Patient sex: M
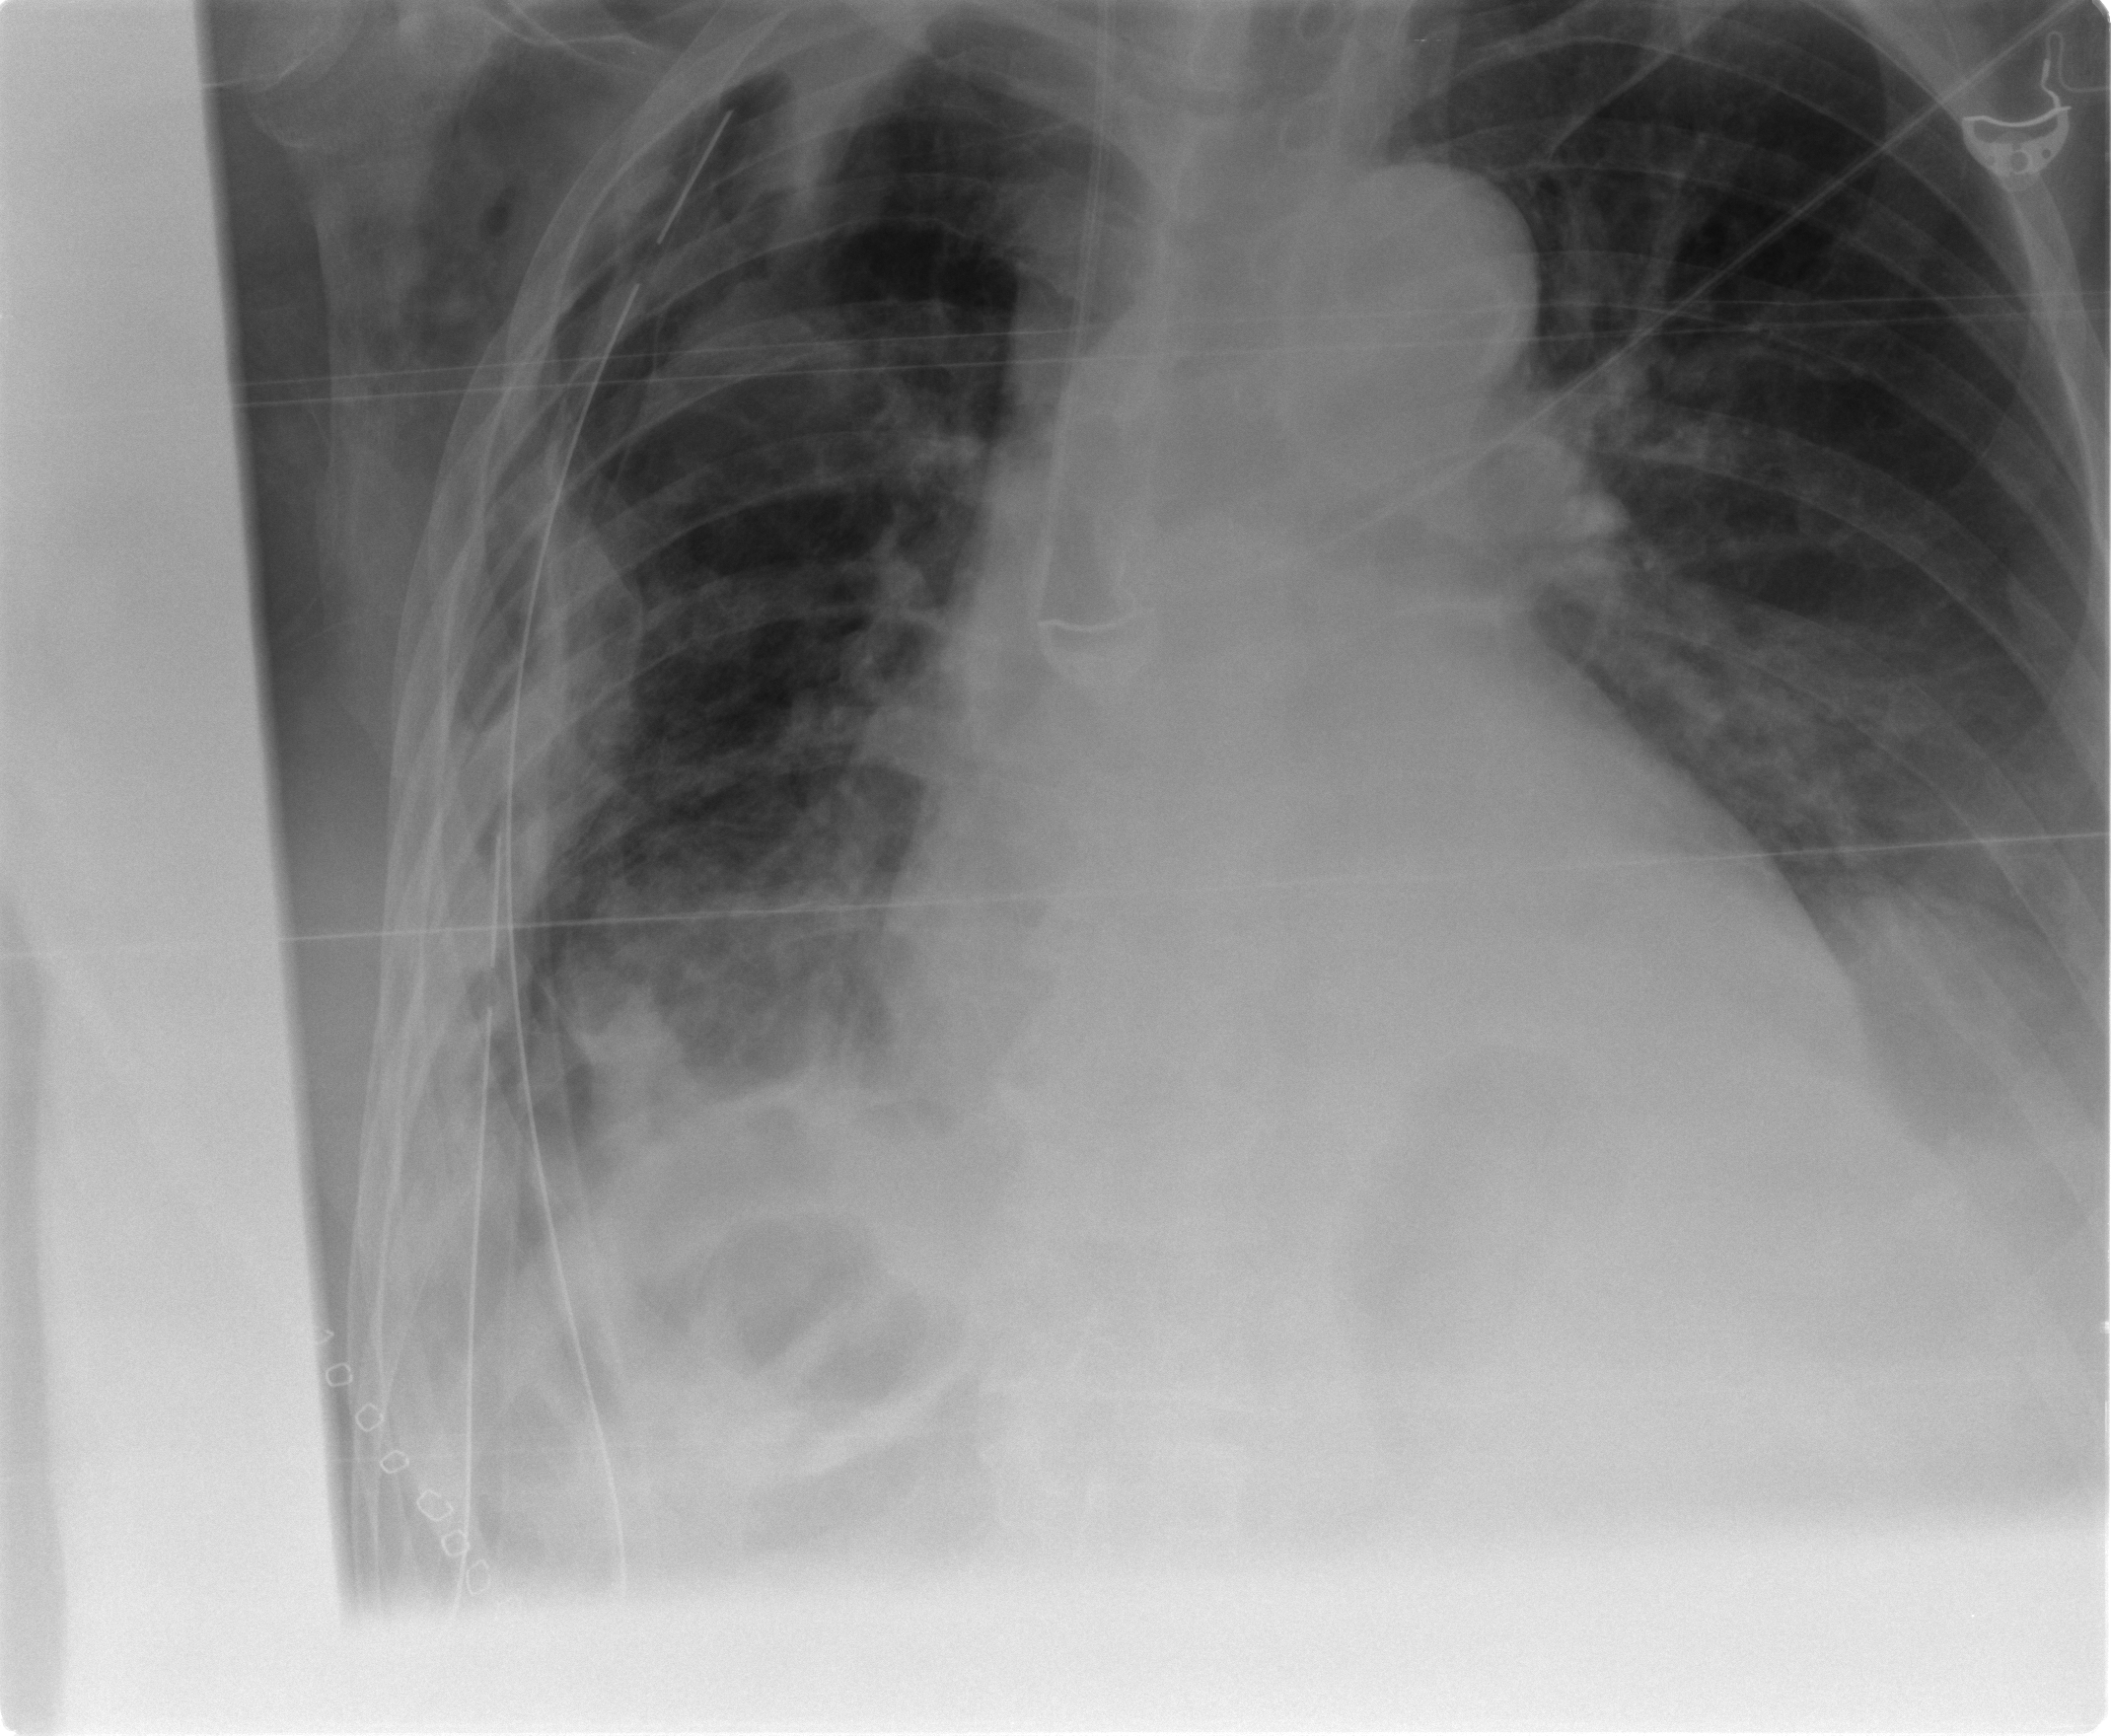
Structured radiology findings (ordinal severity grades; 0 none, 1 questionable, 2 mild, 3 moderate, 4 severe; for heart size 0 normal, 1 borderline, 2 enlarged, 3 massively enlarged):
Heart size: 2
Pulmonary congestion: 1
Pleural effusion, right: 2
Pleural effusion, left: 2
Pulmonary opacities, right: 2
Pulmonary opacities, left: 0
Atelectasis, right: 3
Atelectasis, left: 2